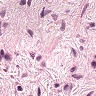
Metastatic tissue present: no